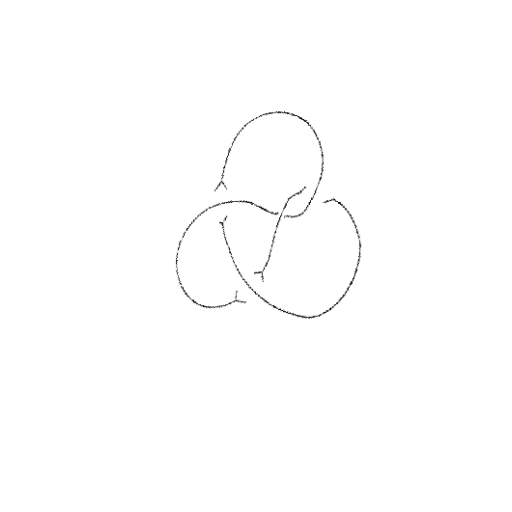
Crossing number: 4